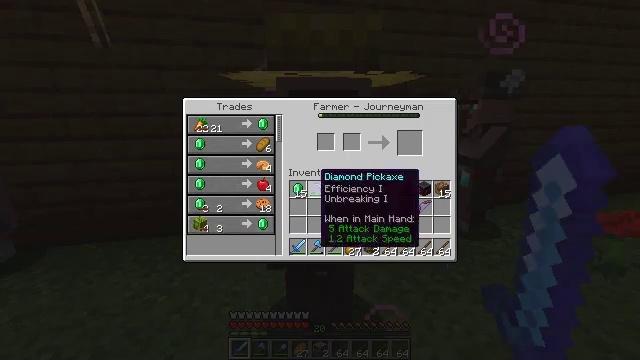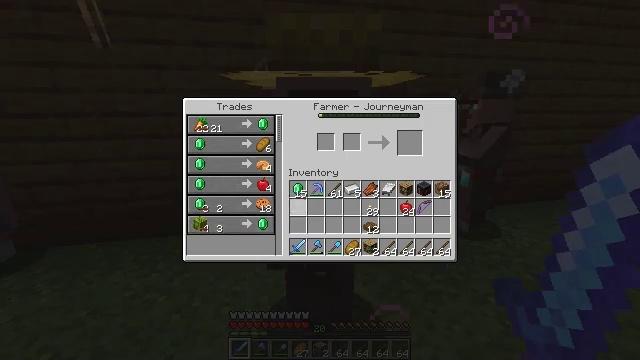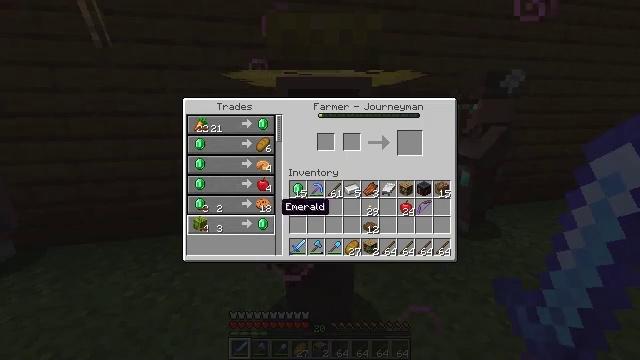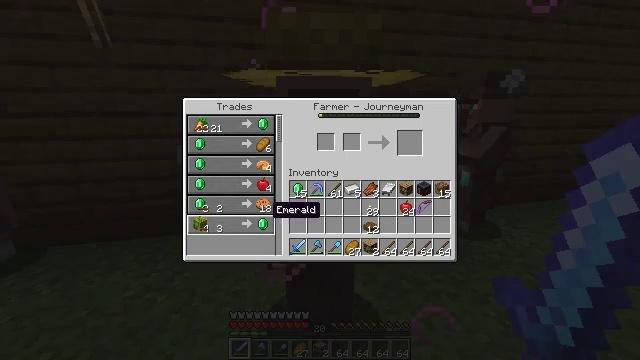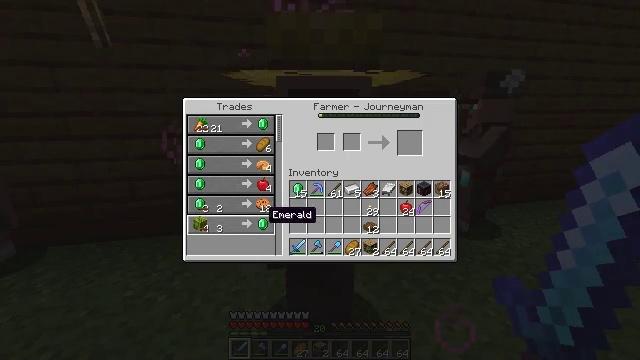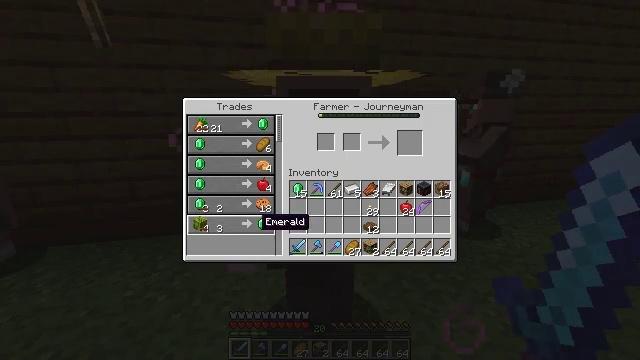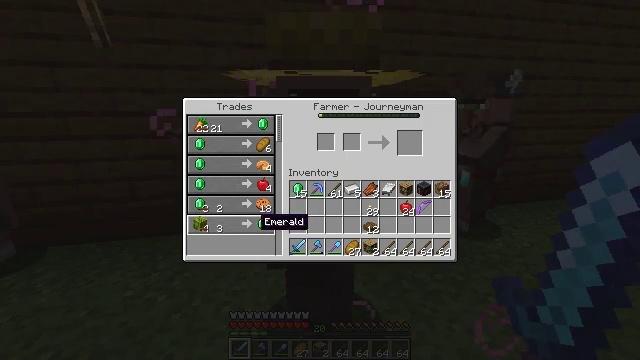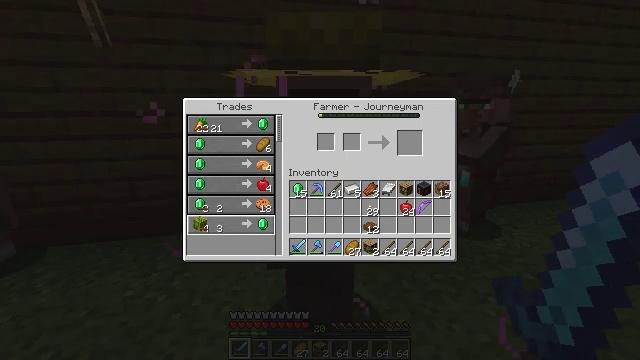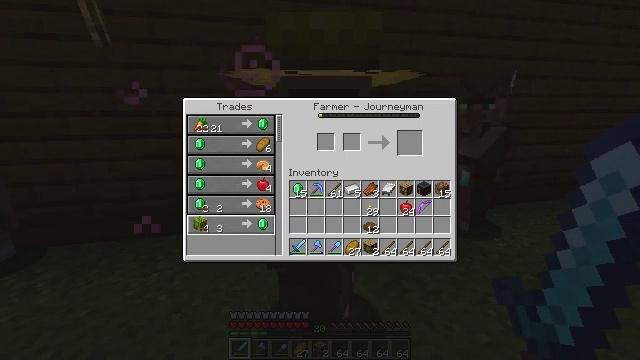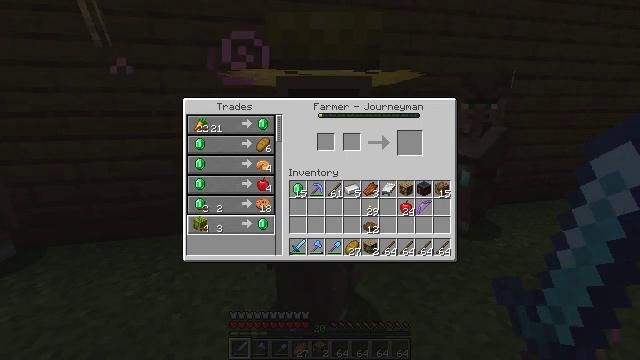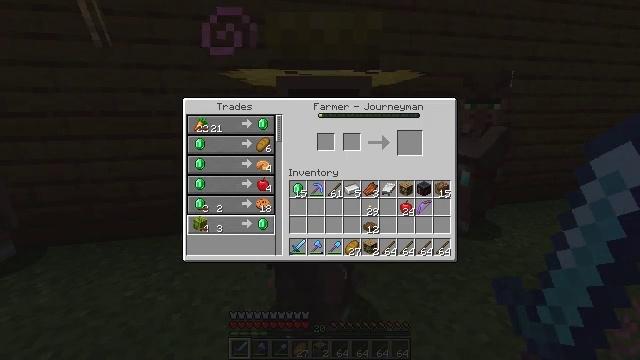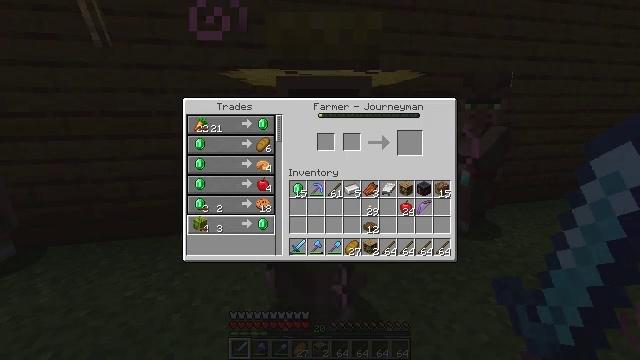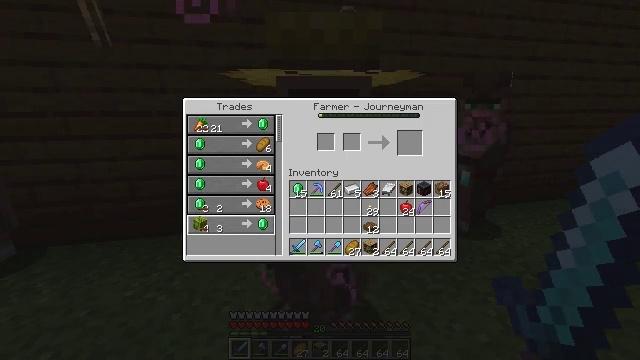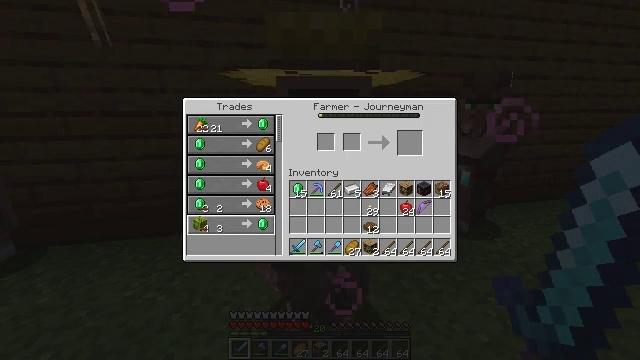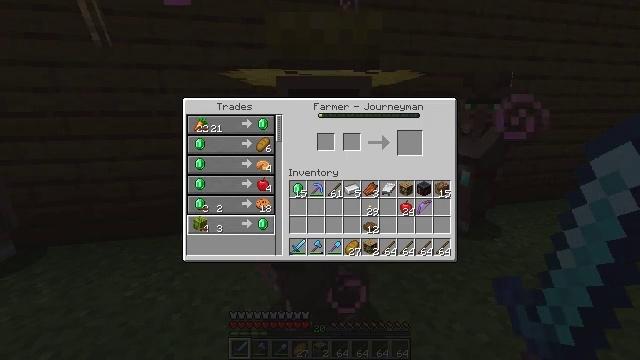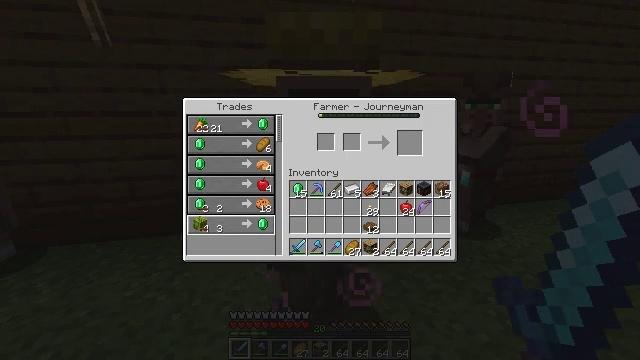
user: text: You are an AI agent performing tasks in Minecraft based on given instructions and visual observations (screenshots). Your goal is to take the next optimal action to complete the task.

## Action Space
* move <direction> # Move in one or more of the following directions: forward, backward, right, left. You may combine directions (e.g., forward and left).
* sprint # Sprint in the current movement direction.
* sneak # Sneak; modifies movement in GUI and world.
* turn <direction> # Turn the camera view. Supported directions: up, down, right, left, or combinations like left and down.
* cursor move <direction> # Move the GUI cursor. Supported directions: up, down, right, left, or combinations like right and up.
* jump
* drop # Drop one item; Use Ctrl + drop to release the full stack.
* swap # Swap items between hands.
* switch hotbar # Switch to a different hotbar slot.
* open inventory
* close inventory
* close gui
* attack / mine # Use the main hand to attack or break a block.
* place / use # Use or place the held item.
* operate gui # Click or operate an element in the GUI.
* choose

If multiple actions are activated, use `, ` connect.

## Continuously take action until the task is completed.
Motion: motion action
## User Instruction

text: Make a cookie in the crafting table.
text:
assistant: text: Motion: cursor move left and down
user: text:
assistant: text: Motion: cursor move left and down
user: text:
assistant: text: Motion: cursor move left
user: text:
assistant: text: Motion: no_op
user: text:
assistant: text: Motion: cursor move left and down
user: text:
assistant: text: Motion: no_op
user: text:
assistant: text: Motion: no_op
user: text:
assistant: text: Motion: no_op
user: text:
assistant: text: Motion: no_op
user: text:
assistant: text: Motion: no_op
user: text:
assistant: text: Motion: no_op
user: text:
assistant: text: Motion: no_op
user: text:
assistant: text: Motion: no_op
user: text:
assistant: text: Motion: no_op
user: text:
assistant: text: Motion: operate gui
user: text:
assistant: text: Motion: operate gui
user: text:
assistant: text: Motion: operate gui
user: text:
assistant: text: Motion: no_op
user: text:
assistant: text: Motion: no_op
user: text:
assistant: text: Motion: no_op
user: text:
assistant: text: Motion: cursor move right and up
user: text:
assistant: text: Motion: cursor move right and up
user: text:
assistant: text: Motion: cursor move right
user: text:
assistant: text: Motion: no_op
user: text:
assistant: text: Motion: cursor move down
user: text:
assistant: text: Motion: cursor move left and down
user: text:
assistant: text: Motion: cursor move left
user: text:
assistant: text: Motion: cursor move left
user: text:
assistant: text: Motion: cursor move left
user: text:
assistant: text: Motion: no_op